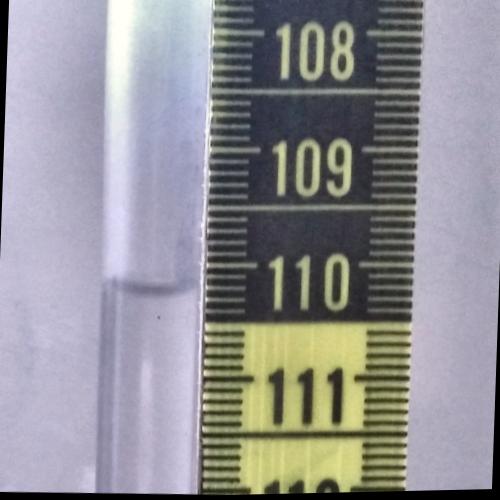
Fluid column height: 110.2 cm